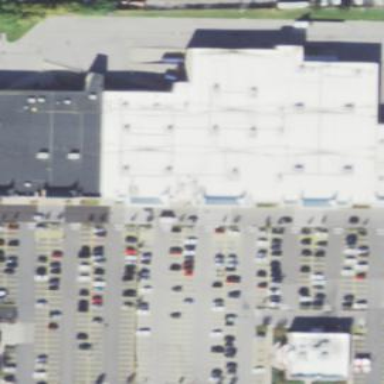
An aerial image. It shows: Retail building.